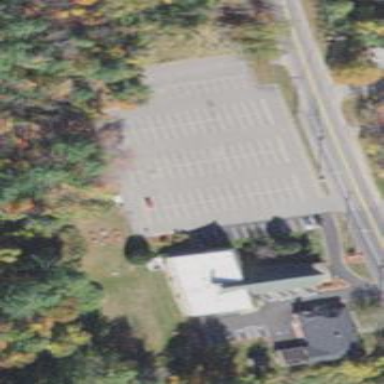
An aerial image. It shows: Road serving as parking aisle.